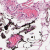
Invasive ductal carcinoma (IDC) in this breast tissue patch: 0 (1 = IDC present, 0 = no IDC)